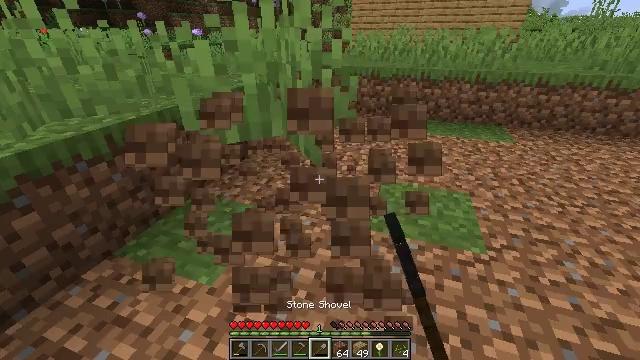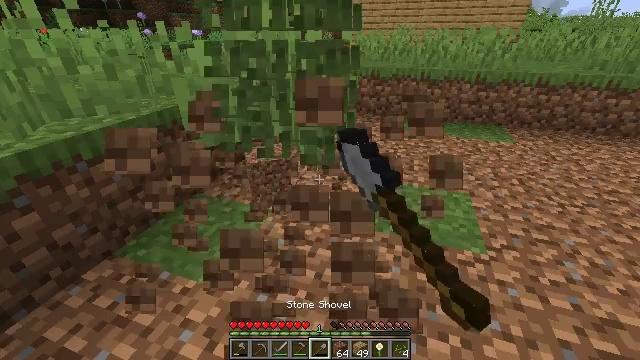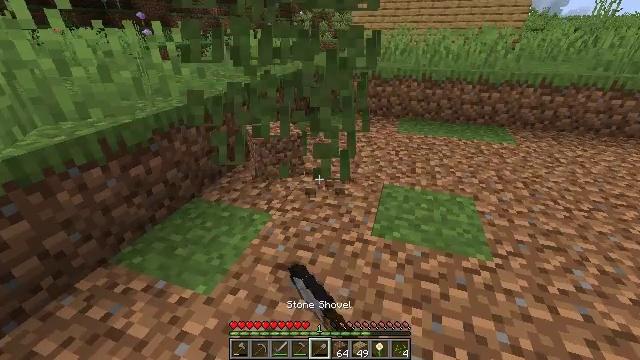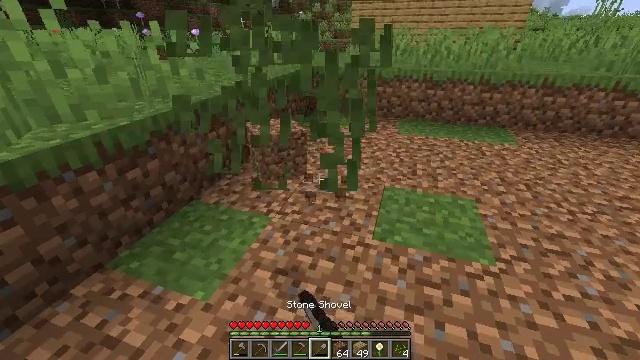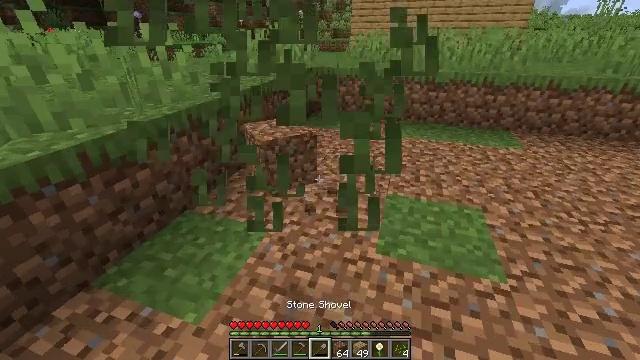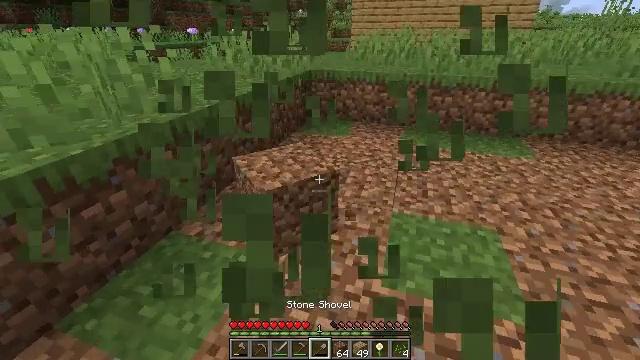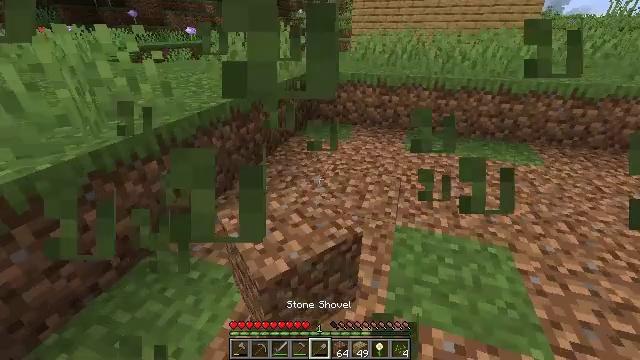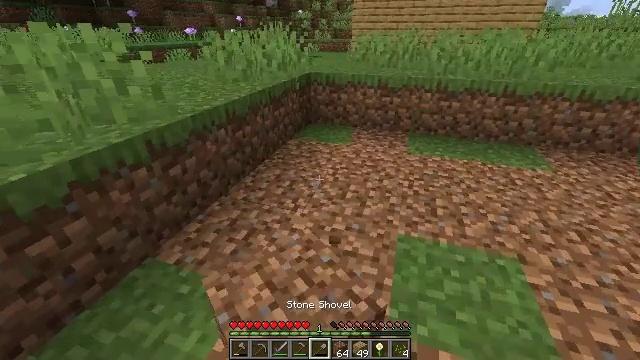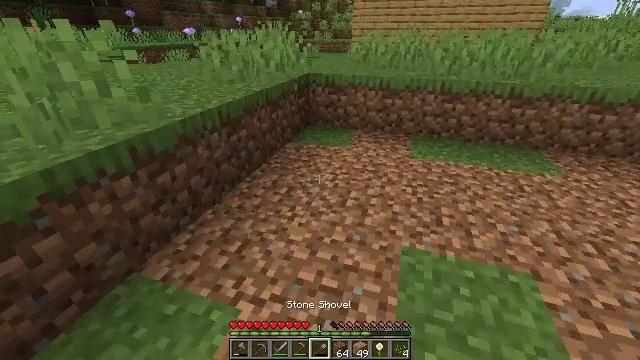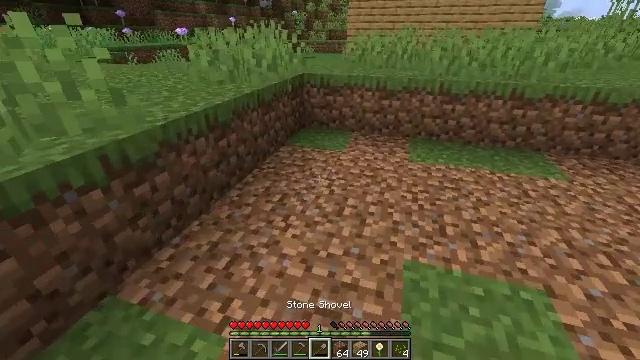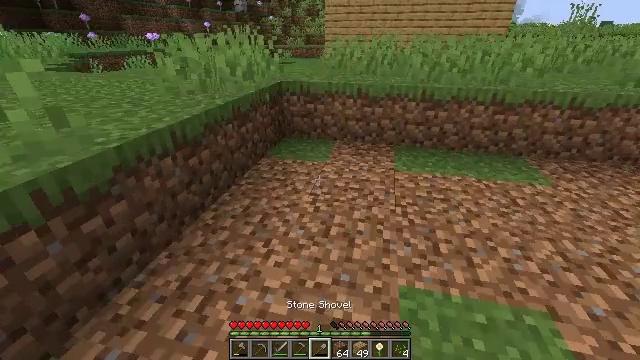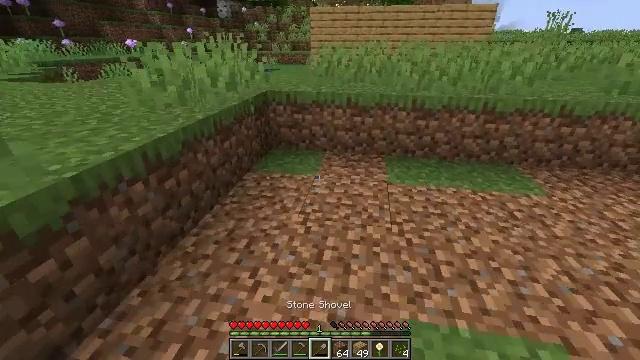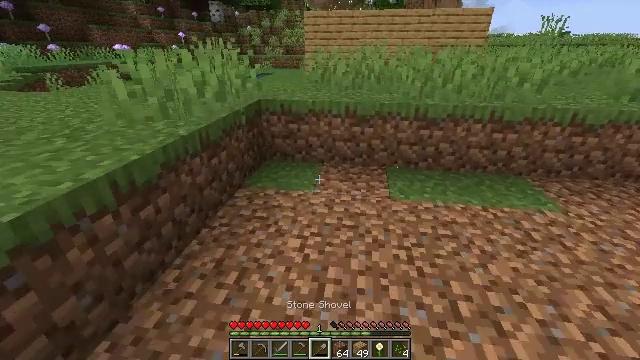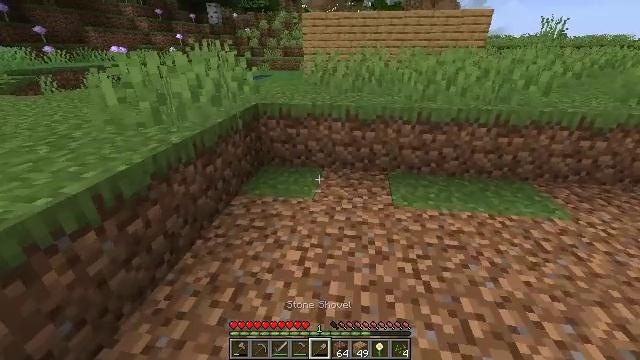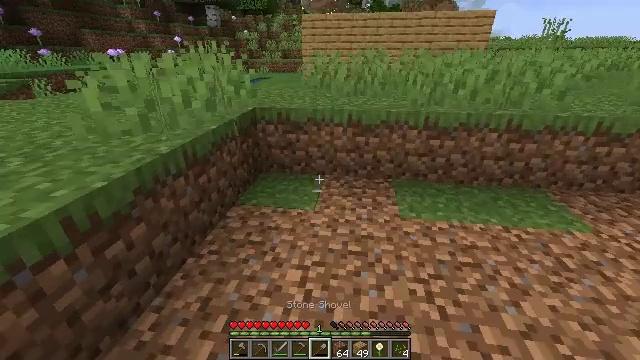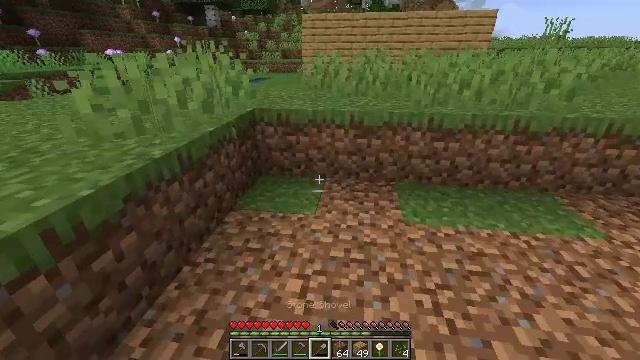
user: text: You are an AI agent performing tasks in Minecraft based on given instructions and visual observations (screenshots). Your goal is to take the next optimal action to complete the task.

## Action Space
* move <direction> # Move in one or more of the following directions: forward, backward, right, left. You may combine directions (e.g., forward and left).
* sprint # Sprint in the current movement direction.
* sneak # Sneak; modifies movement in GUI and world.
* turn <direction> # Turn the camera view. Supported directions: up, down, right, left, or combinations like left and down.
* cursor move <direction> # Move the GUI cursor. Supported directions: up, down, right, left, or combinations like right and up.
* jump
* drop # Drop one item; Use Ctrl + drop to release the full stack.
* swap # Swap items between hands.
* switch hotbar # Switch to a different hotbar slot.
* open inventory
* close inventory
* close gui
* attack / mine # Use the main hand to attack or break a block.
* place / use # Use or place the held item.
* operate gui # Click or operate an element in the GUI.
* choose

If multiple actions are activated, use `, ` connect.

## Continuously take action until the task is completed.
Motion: motion action
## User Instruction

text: Collect the oak planks from the structure.
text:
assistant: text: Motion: attack / mine
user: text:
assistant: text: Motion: move forward, attack / mine
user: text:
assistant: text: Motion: move forward
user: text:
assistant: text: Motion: move forward
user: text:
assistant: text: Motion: move forward
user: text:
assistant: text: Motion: move forward
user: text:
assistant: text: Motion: move forward
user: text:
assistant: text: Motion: move forward
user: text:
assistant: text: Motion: move forward, turn right
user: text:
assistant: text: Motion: move forward, turn right and up
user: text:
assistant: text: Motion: move forward, turn right and up
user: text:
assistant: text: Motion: move forward, turn right
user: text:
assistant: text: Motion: move forward
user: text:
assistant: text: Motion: move forward
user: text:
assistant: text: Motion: move forward
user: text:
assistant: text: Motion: move forward
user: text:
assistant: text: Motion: move forward
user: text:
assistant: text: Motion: move forward, jump
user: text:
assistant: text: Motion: move forward
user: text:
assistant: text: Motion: move forward
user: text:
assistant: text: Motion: move forward
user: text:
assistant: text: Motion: move forward
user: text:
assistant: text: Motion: move forward
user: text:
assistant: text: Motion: move forward
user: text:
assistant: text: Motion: move forward
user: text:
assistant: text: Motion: move forward
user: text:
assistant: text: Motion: move forward
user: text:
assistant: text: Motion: move forward
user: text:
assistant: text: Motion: move forward
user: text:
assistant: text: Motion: move forward, jump